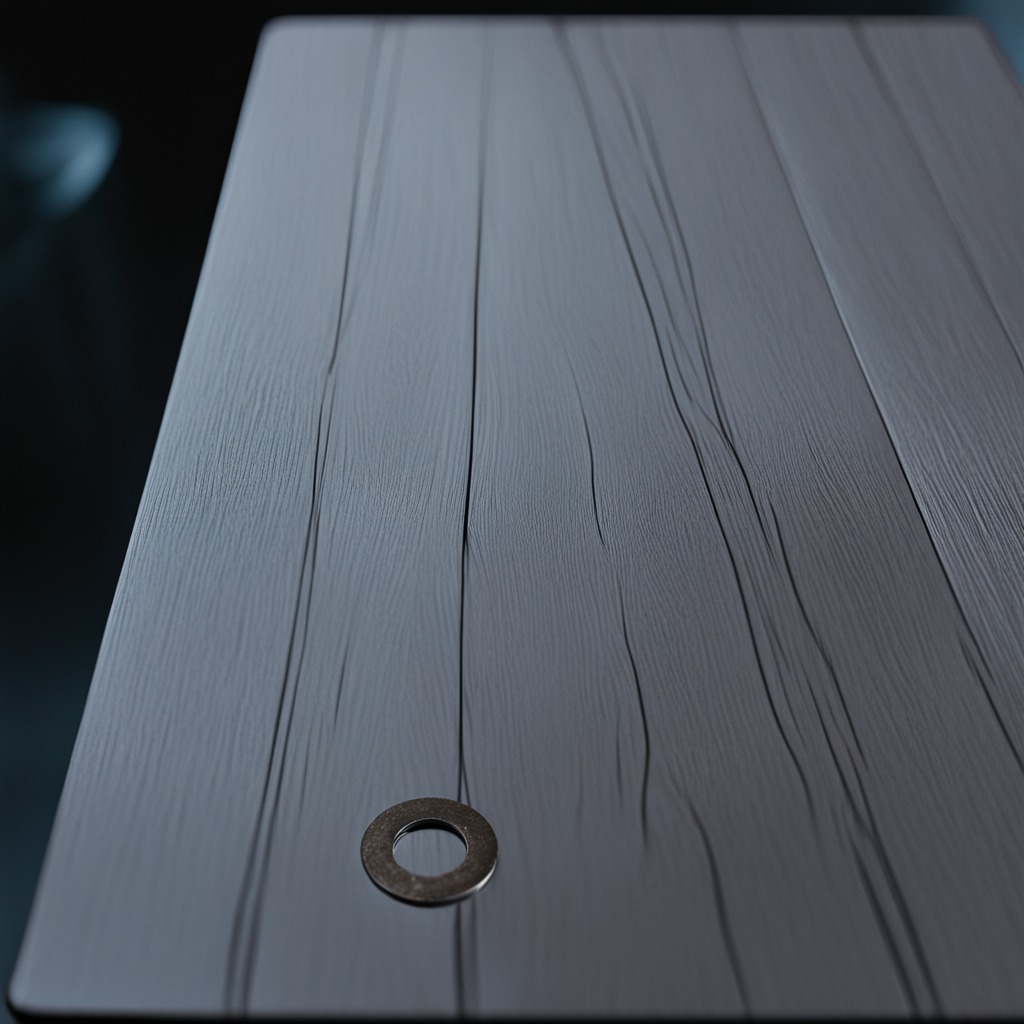
A flat metal washer is lying on a table in a small garage at twilight.